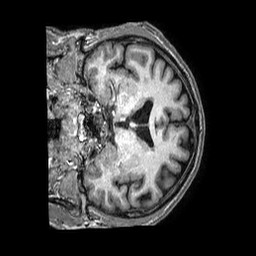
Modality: T1w
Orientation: coronal
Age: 56
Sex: male
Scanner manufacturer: philips
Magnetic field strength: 3 T
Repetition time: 0.006715 s
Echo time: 0.003012 s